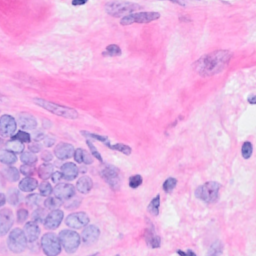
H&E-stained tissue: Breast